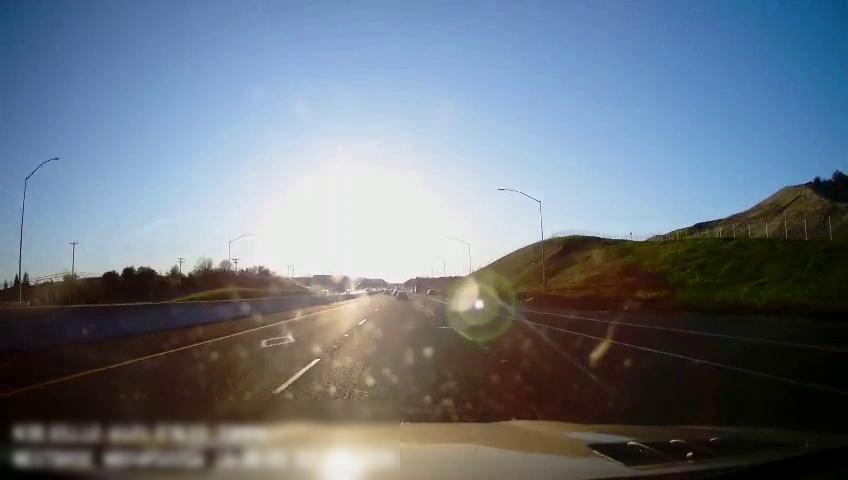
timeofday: Day
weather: Sunny
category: Drivable Space
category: Drivable Space
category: Vehicles | Car
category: Lanes | Current Lane
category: Lanes | Current Lane
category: Lanes | Alternate Lane
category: Lanes | Alternate Lane
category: Lanes | Alternate Lane